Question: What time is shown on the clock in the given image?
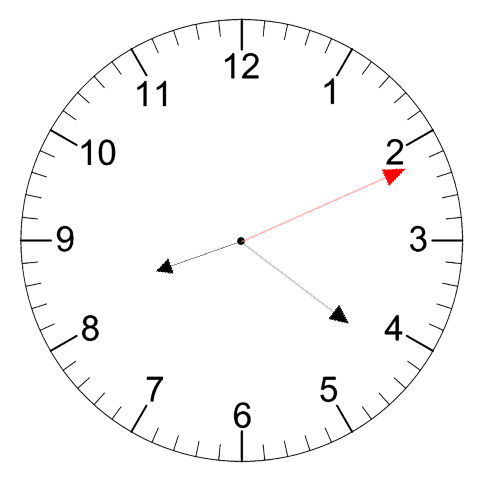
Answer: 08:21:11